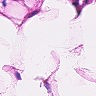
Metastatic tissue present: no